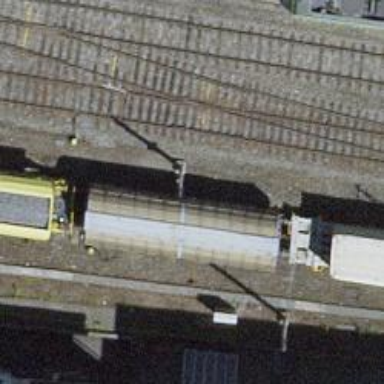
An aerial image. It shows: Railway switch.